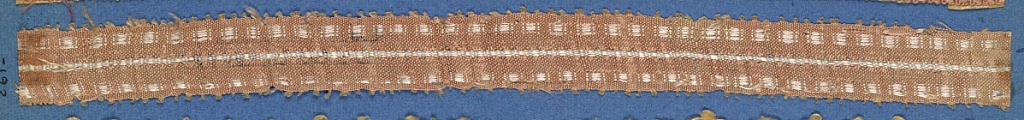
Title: Trimming
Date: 19th century
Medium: silk Technique: woven
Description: Pink trimming fragment in a design of white stripes on a pink ground; picot edges.